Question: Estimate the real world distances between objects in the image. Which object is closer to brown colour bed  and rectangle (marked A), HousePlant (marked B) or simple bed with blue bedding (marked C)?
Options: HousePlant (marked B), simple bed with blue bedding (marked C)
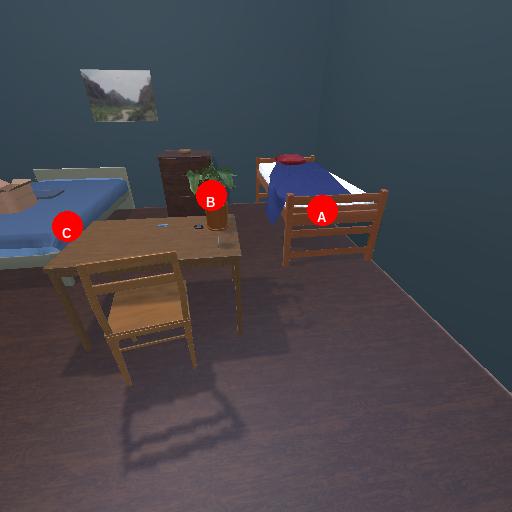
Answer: HousePlant (marked B)